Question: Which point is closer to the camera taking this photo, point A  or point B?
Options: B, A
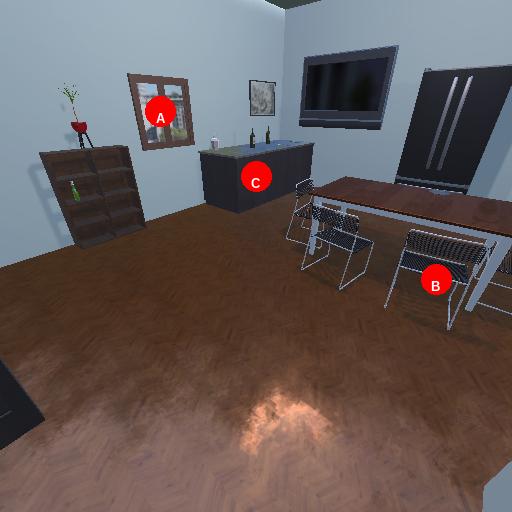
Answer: B